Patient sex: M
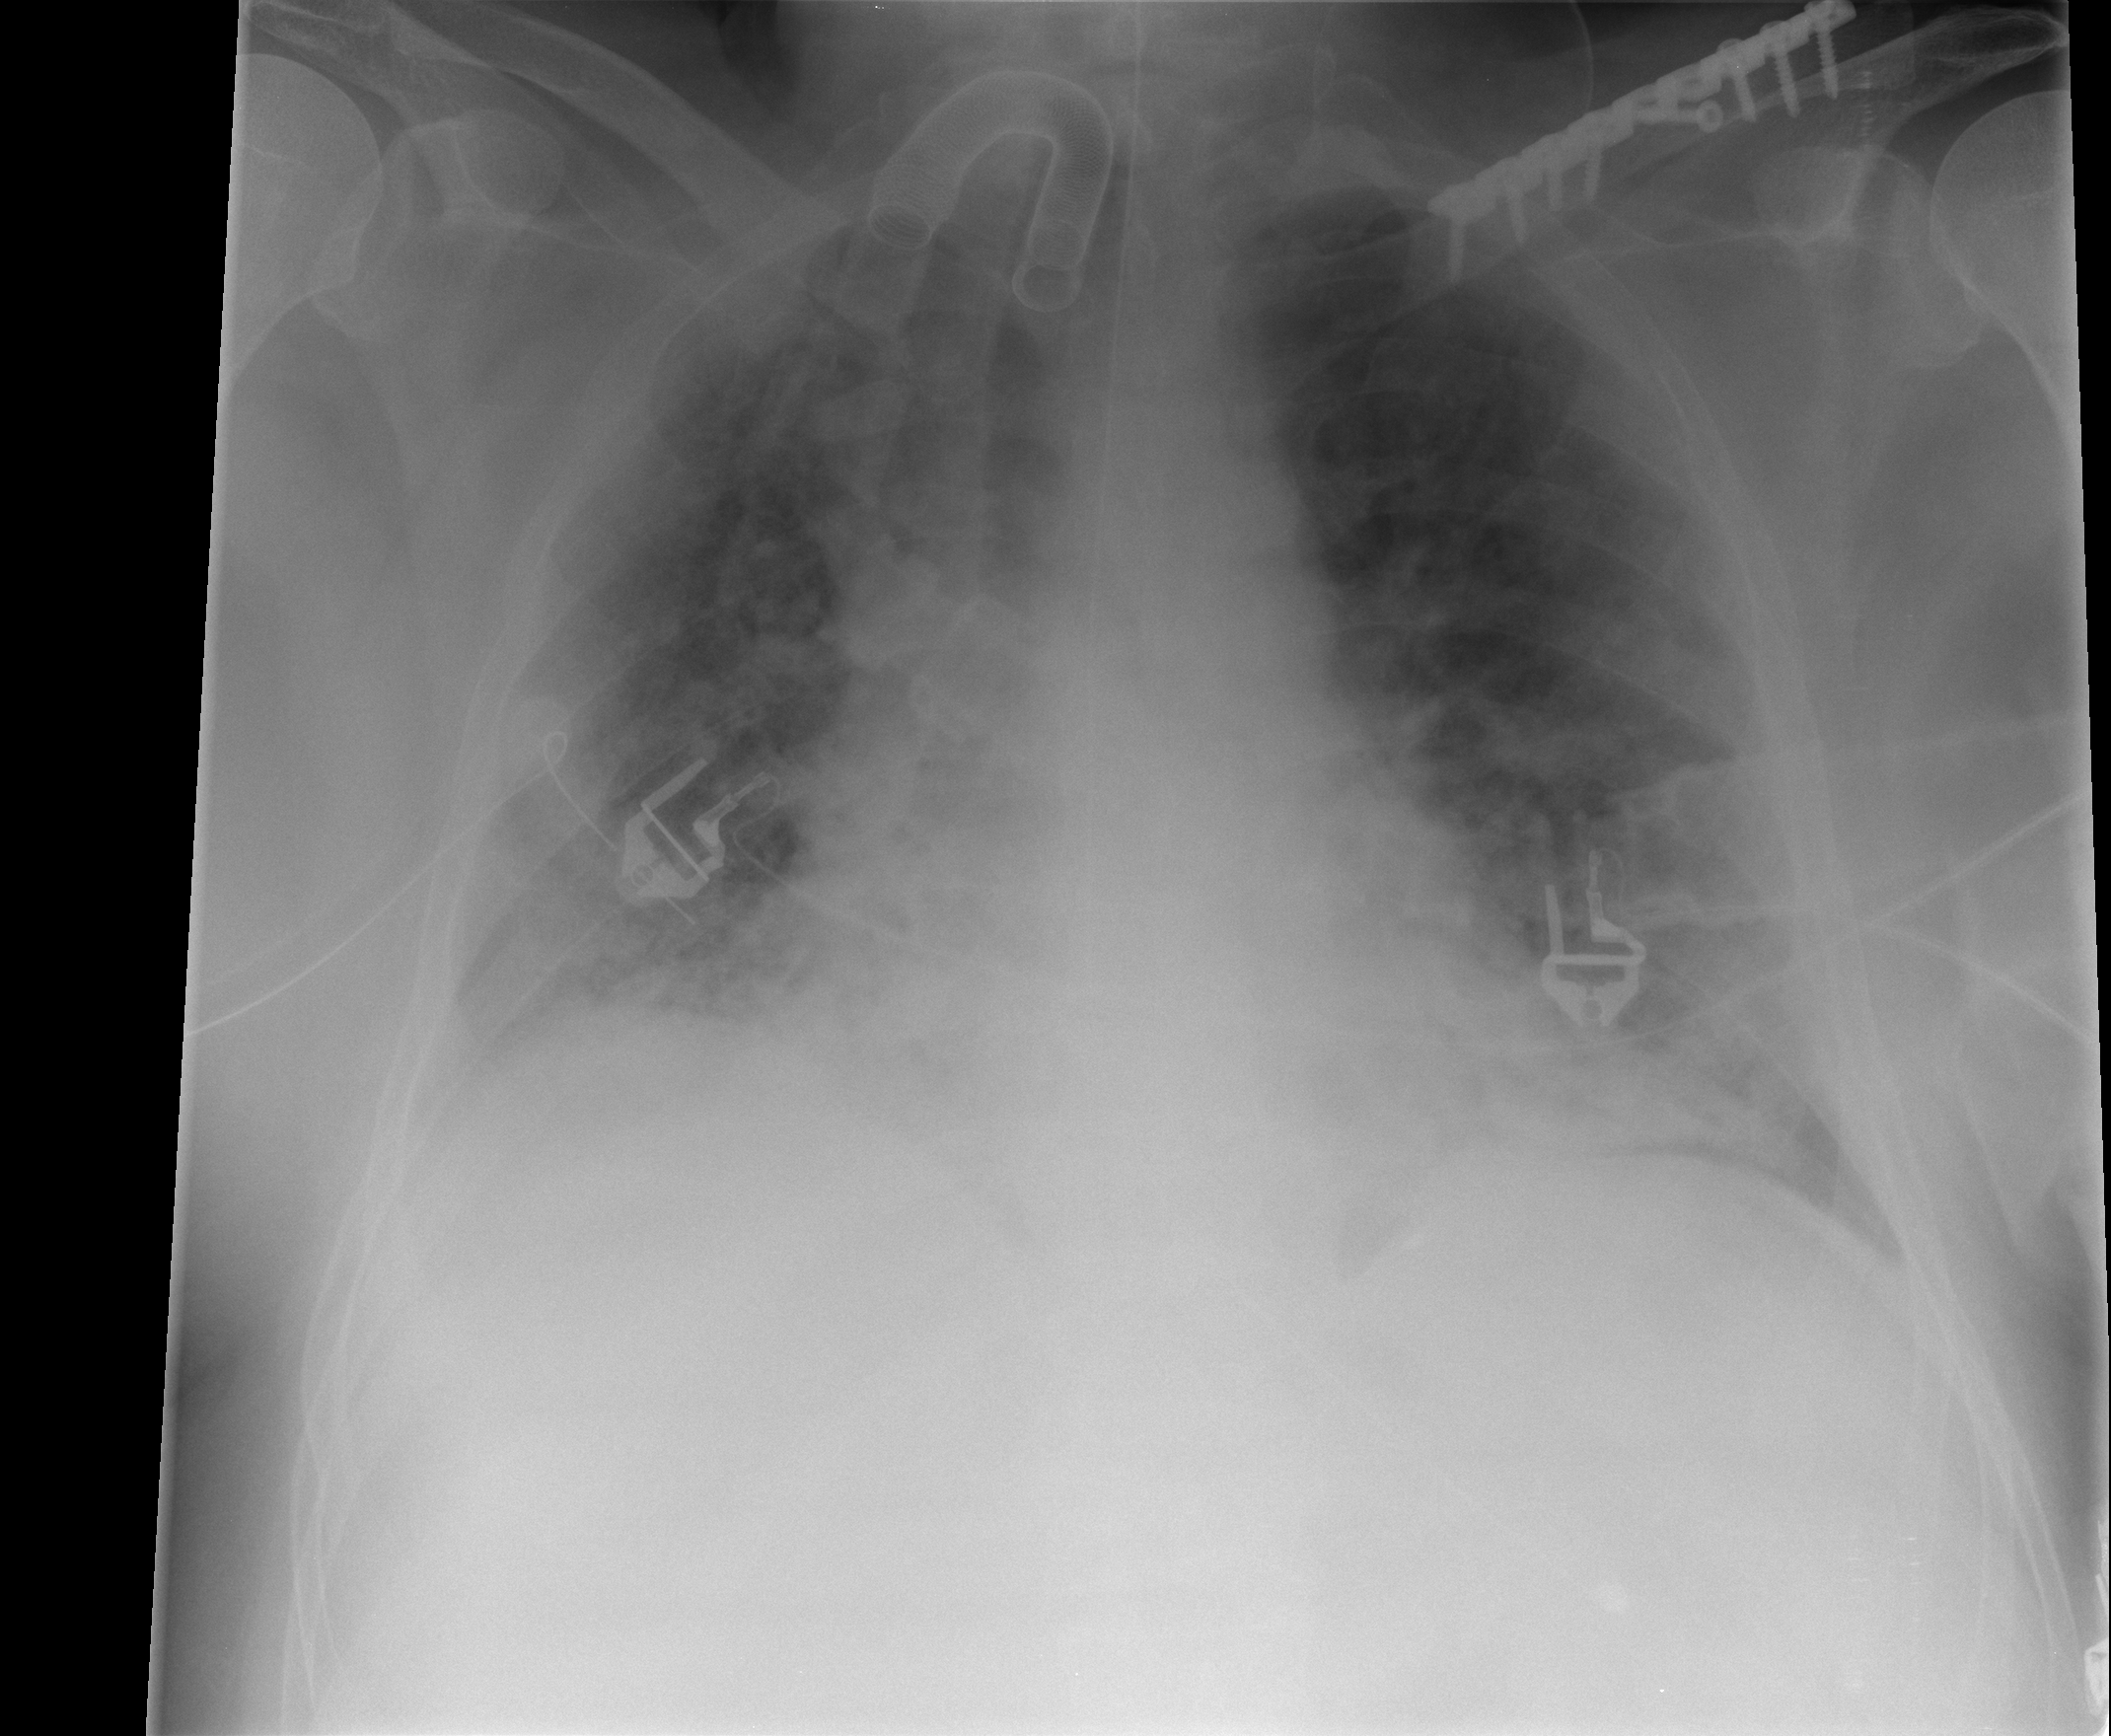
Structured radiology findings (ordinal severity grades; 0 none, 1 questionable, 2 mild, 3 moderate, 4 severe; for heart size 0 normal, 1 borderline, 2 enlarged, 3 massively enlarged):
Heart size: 1
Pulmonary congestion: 3
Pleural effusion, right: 3
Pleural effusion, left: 2
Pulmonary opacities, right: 3
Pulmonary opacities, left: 3
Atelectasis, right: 3
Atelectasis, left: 3